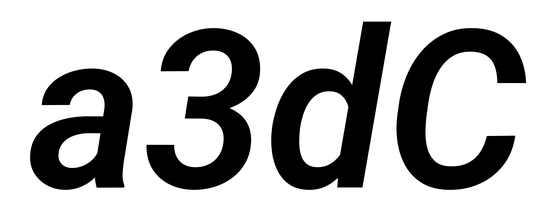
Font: Roboto-Italic_SemiBold_Italic